Chest X-ray. View position: AP
Patient age: 43
Patient sex: F
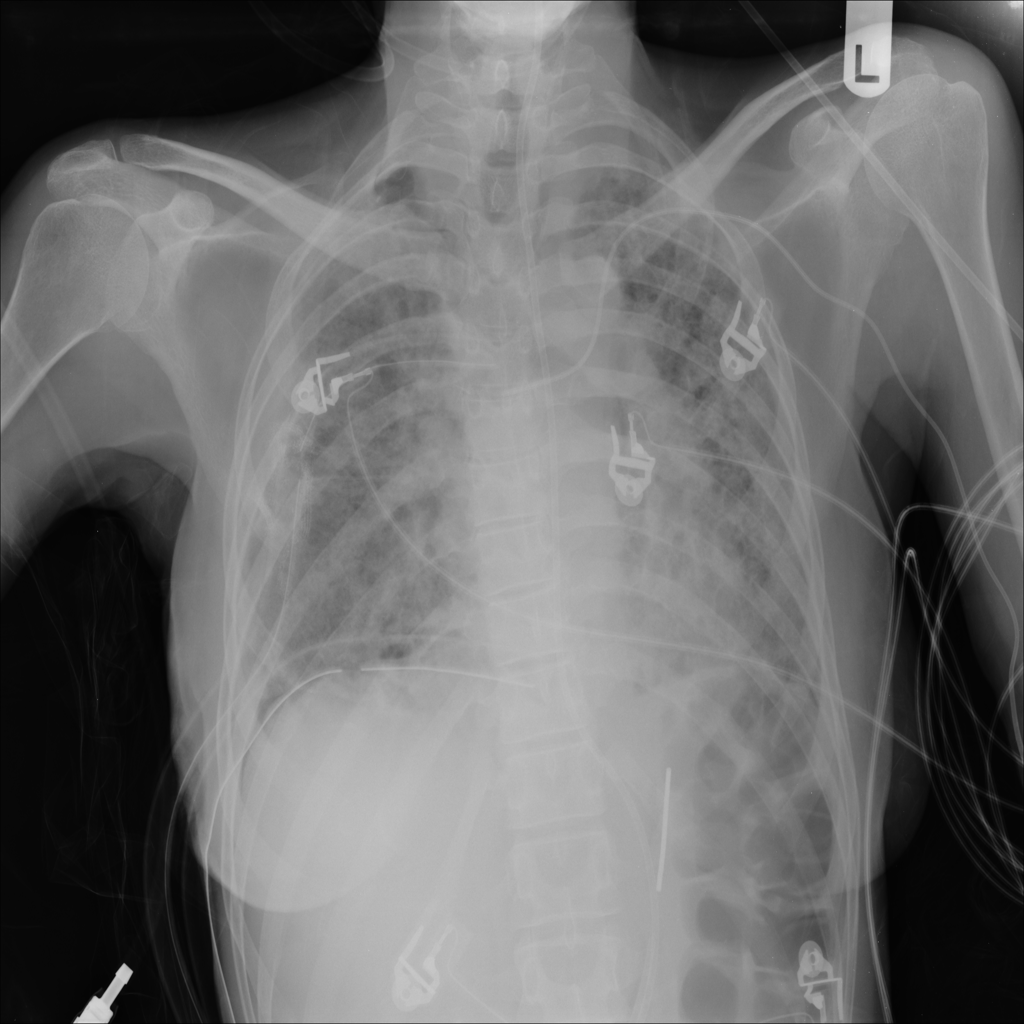
Finding: Pneumothorax